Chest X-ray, AP view. Patient: 56 years old, sex M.
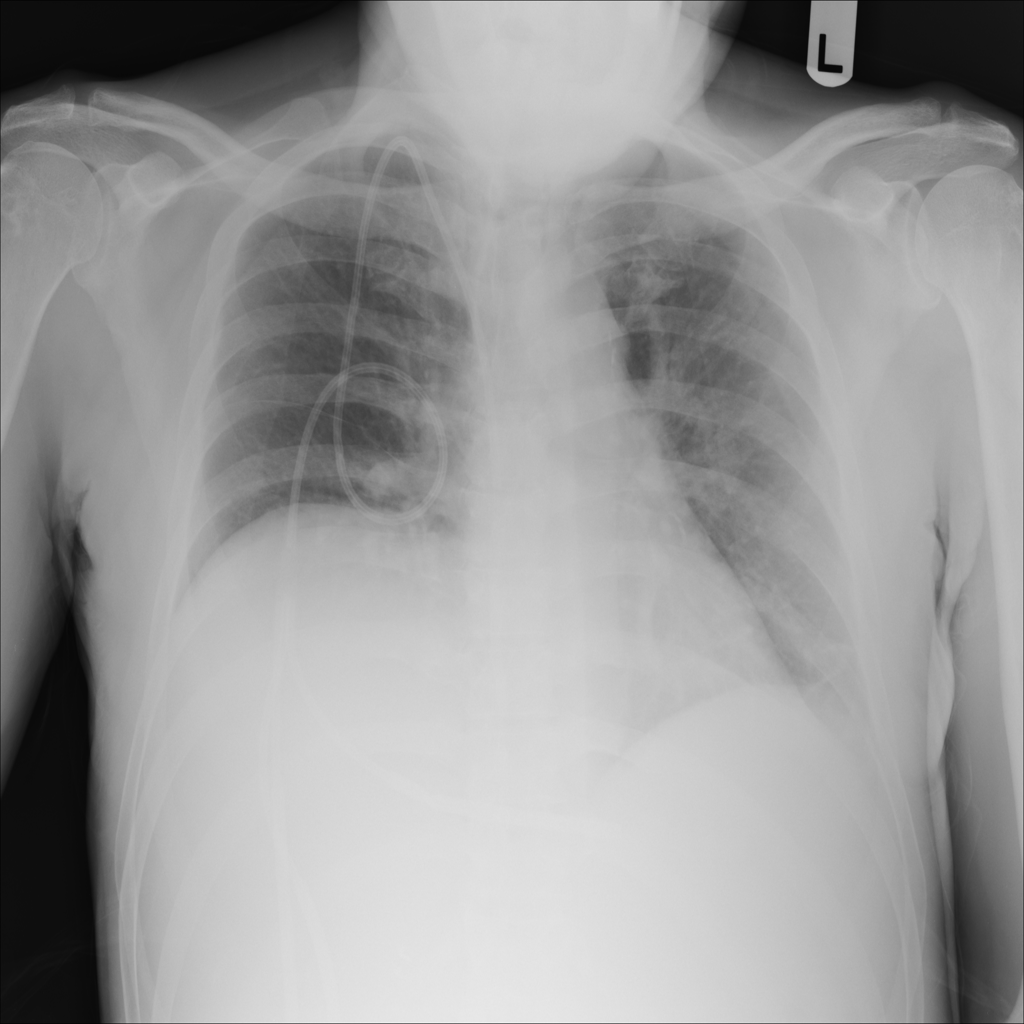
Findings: No Finding